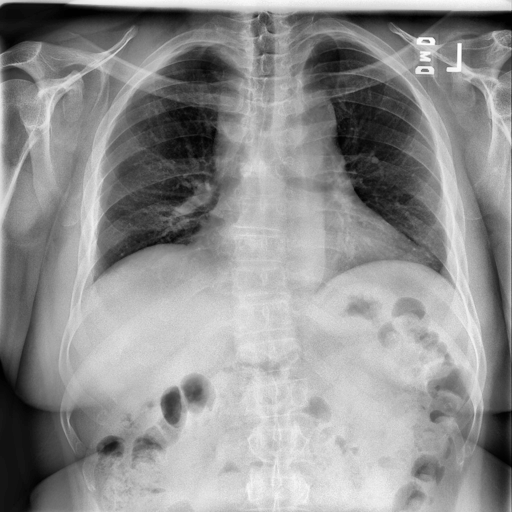
Finding: NORMAL